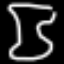
Label: hourglass